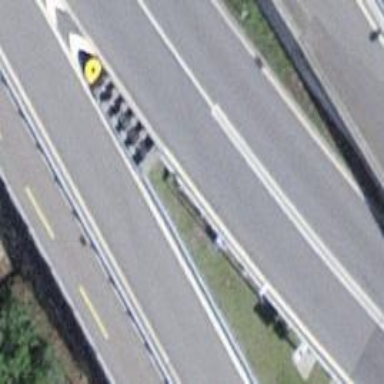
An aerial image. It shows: Trunk highway with asphalt surface and no sidewalk.